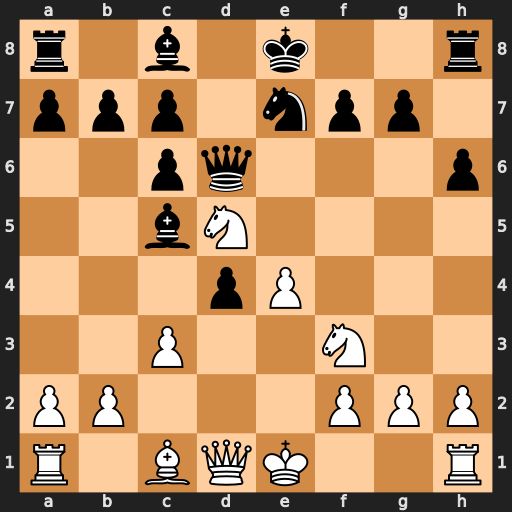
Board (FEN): r1b1k2r/ppp1npp1/2pq3p/2bN4/3pP3/2P2N2/PP3PPP/R1BQK2R
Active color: w
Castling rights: KQkq
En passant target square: -
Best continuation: Bf4 Qg6 Nxc7+